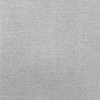
Atmospheric dust classification: dusty